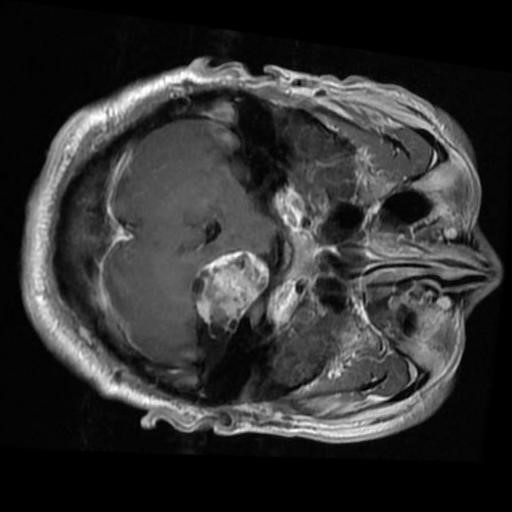
Label: brain_menin